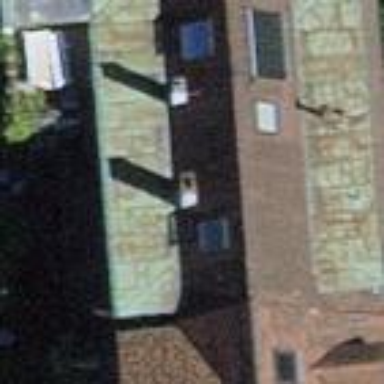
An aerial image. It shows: Terrace building.